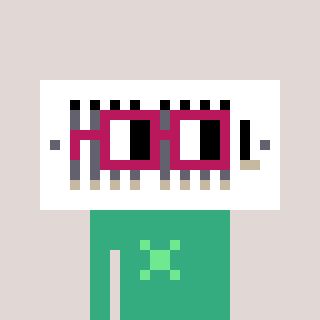
a pixel art character with square dark red glasses, a vent-shaped head and a teal-colored body on a warm background